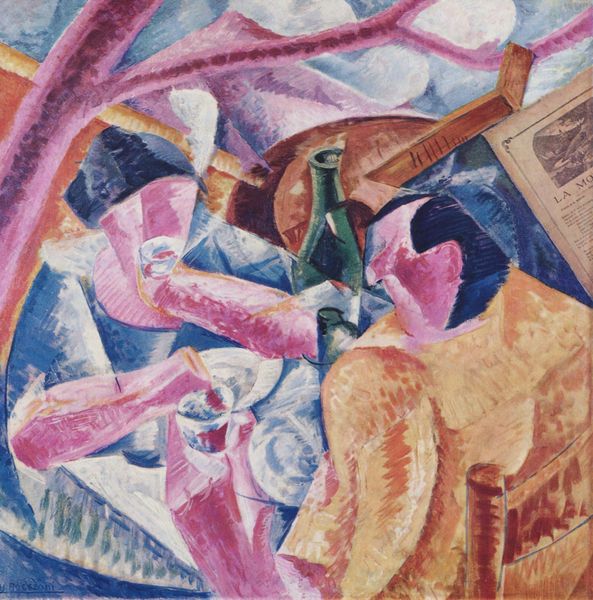
Titel: Unter der Pergola in Neapel
Künstler: Umberto Boccioni
Standort: Milano
Institution: Civica Galleria d'Arte Moderna
Schlagwörter: baum, berg, blau, gemälde, himmel, mann, wasser, weiß, wolken, aquarell, gelb, grün, kubismus, landschaft, ocker, sitzen, stadt, äste, braun, bunt, frankreich, frau, glas, haar, hell, holz, hut, orange, rücken, schwarz, stuhl, szene, tisch, rot, tuch, beige, expressionismus, malerei, flasche, mütze, trinken, arm, band, falten, mensch, teller, ärmel, bild, hals, instrument, ast, stamm, haare, mantel, paar, blatt, gitarre, rosa, schulter, rund, chaos, krug, stilleben, stillleben, vase, deutschland, farbig, papier, lehne, abstrakt, farben, flächen, modern, farbe, formen, lila, violett, linien, figuren, französisch, essen, wein, dick, brot, tasse, striche, collage, pink, buch, guitarre, geschirr, seite, text, zeitung, wirr, geometrisch, geige, karaffe, picasso, frühstück, laute, zuhörer, geometrie, symbole, piknik, elemente, facetten, picknik, marc, kristallin, abstrackt, orphismus, delauney, analytisch, synthetisch, boccioni, kunstwerk, okulele, flsche, stuhlk, collge, grüne flasche, griffbrett, einblau